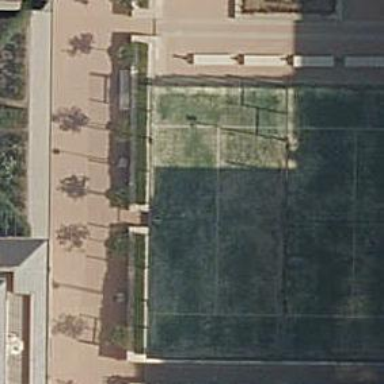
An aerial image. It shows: Tennis court on pitch designated for leisure land.